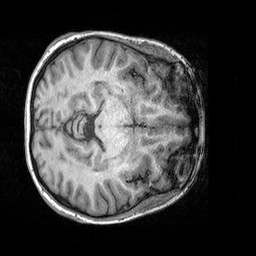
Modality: T1w
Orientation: axial
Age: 29
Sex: female
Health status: healthy
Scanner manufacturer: siemens
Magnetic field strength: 3 T
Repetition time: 2.3 s
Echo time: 0.00303 s